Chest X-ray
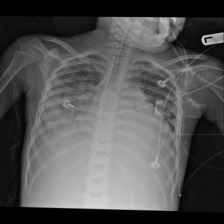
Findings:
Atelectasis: positive
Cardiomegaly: negative
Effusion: negative
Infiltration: positive
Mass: negative
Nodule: negative
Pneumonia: negative
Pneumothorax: negative
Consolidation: negative
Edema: negative
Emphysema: negative
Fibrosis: negative
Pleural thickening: negative
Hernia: negative